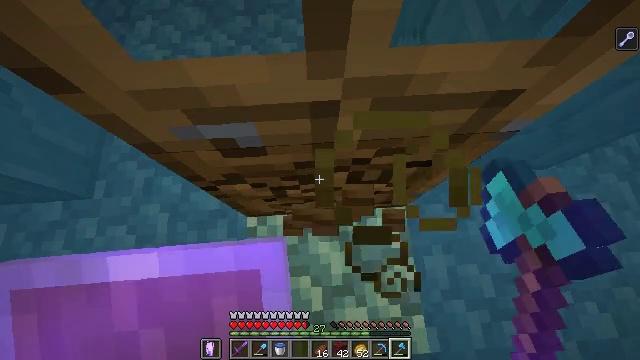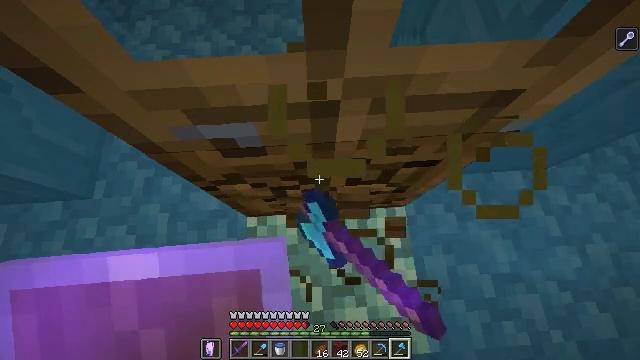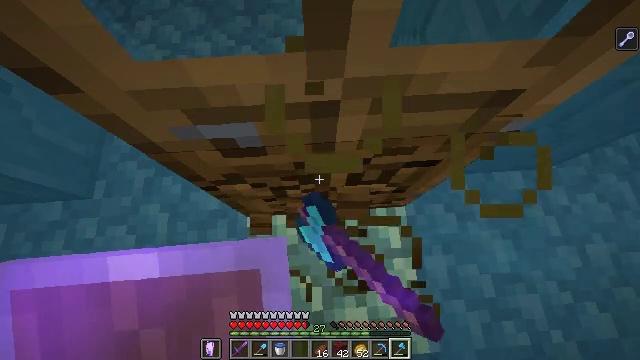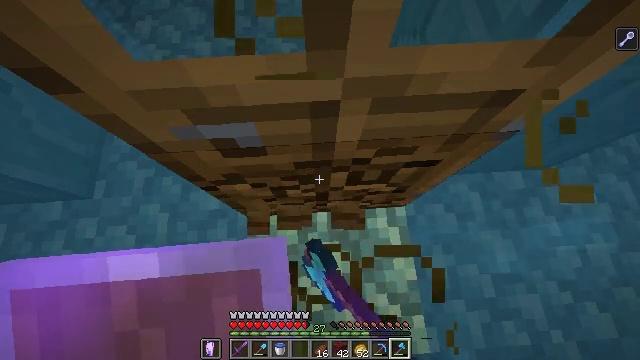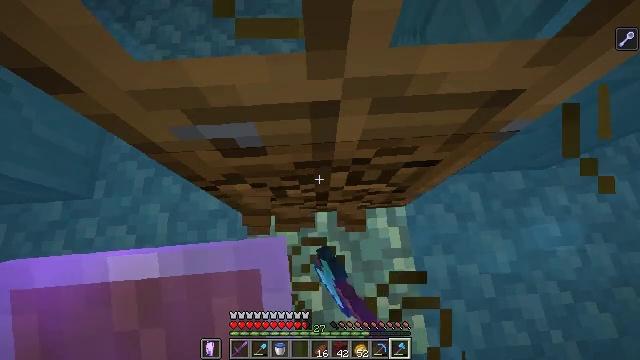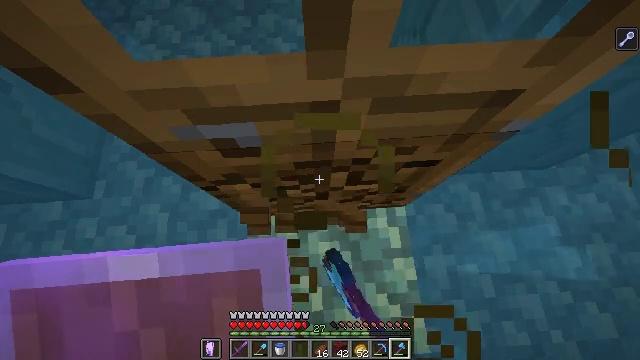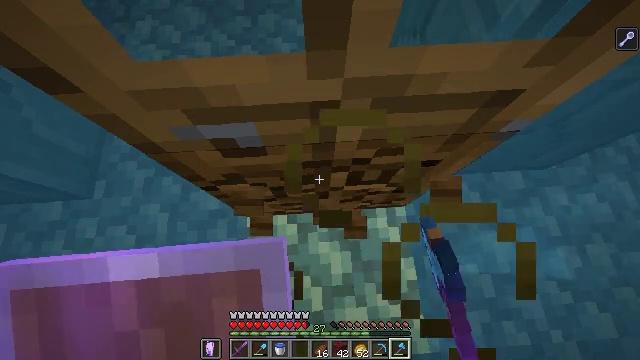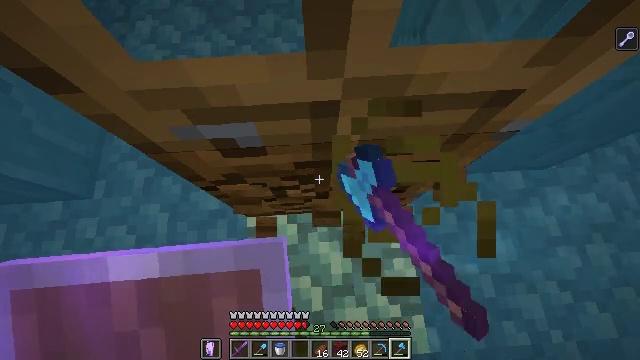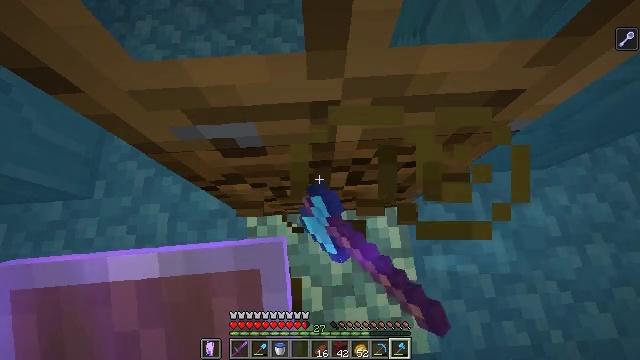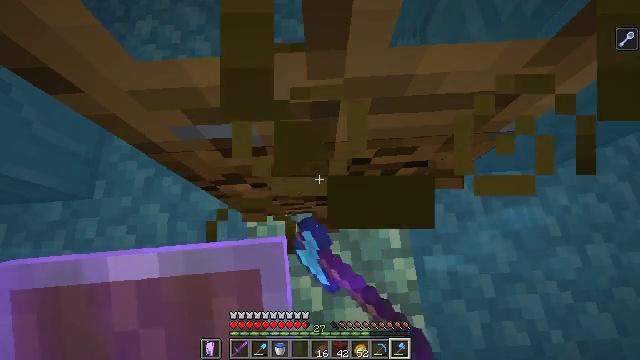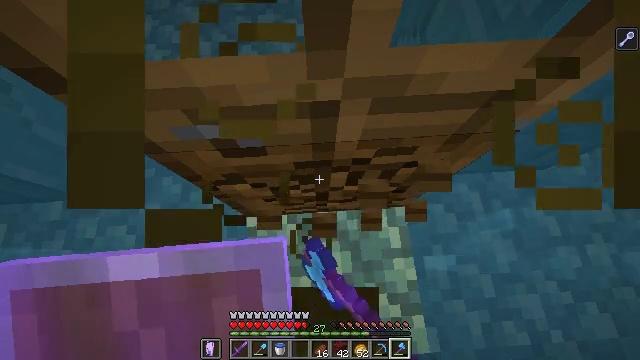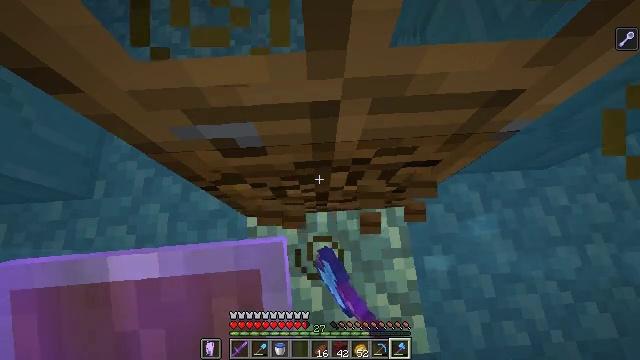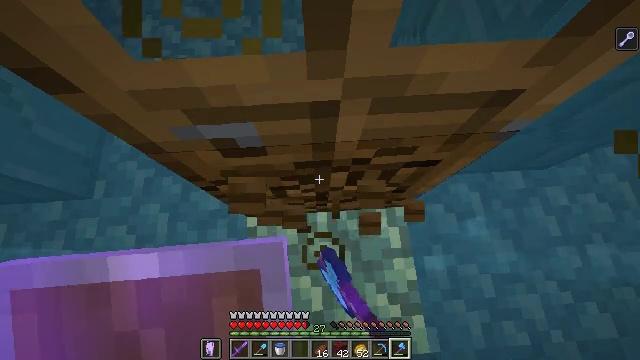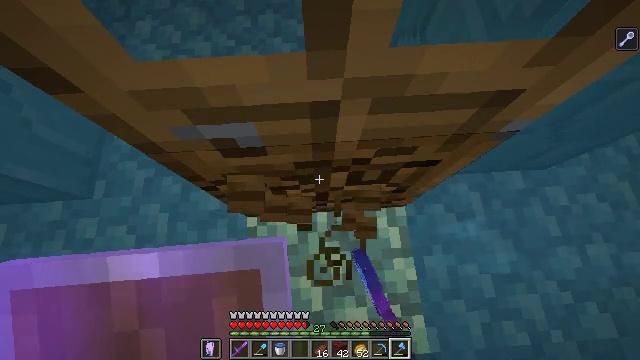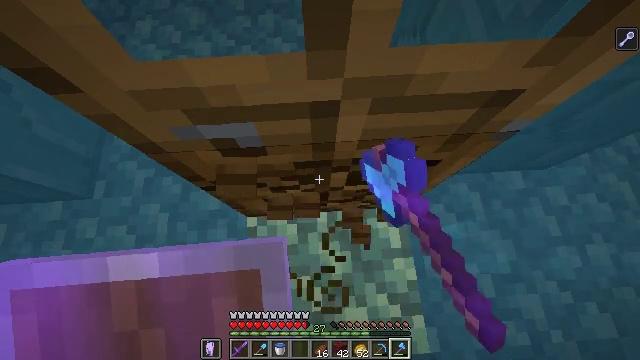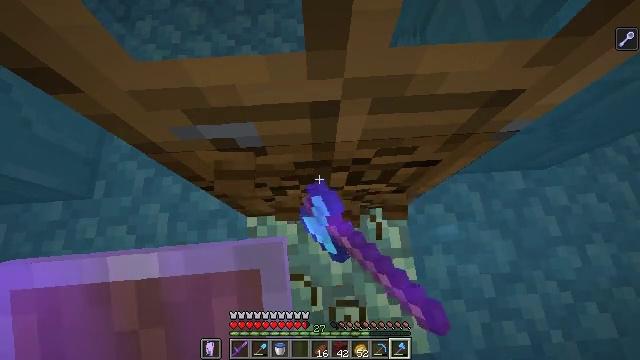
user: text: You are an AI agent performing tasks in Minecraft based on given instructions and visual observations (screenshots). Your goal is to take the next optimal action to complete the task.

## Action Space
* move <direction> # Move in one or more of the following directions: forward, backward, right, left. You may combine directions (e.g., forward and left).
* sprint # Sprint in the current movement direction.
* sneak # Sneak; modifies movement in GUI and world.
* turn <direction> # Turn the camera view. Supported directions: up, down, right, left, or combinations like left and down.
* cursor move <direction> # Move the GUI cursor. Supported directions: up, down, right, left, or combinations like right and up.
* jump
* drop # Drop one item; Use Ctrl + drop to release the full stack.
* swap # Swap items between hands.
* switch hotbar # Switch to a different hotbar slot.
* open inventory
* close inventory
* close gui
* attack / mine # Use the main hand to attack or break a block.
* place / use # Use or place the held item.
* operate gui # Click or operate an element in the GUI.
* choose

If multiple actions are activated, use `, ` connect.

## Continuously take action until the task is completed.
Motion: motion action
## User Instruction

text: Remove the oak door from its frame.
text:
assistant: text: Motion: attack / mine
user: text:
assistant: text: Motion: attack / mine
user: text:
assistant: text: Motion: attack / mine
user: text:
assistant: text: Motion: attack / mine
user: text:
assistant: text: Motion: attack / mine
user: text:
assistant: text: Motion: attack / mine
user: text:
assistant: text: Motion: attack / mine
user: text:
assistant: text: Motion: attack / mine
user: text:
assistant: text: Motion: attack / mine
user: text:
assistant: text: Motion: attack / mine
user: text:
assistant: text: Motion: attack / mine
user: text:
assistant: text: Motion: attack / mine
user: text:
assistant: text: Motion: attack / mine
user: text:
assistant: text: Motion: attack / mine
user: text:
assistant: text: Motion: attack / mine
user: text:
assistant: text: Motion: attack / mine
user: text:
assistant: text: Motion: attack / mine
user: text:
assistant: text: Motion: attack / mine
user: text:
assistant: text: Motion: attack / mine
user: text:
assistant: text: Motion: attack / mine
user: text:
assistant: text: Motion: attack / mine
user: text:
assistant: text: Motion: attack / mine
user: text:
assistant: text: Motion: attack / mine
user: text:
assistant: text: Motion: attack / mine
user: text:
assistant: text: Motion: attack / mine
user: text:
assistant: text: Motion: attack / mine
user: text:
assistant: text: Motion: attack / mine
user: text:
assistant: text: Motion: attack / mine
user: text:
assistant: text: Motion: attack / mine
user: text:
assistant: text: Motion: attack / mine